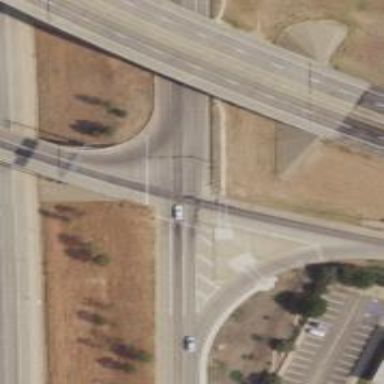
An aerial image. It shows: Trunk link highway.